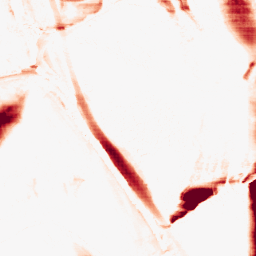
Category: morphological
Decomposition family: morphological_ellipse
Decomposition parameters: operation: opening
width: 5
height: 50
Upsampling method: sinc_blackman
Upsampling parameters: scale: 8
kernel_size: 16
Upsampling scale: 8